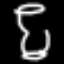
Label: hourglass